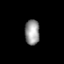
Tissue: prostate
Cell type: T cells
Senescence score: 0.3272
Nuclear area (px): 362
Mean DAPI intensity: 151.497